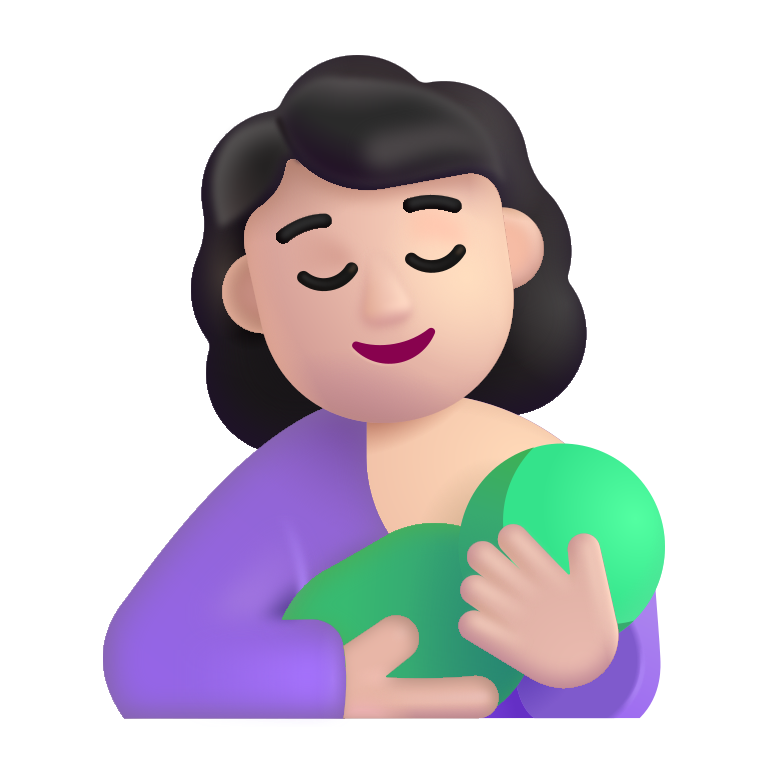
breast feeding color light